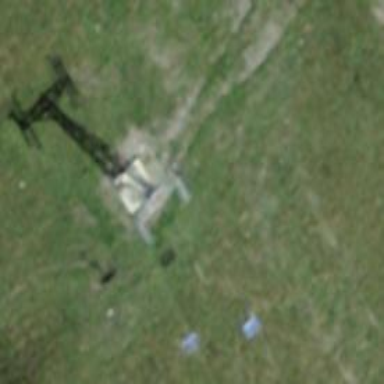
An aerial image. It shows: Pylon used for aerialway.